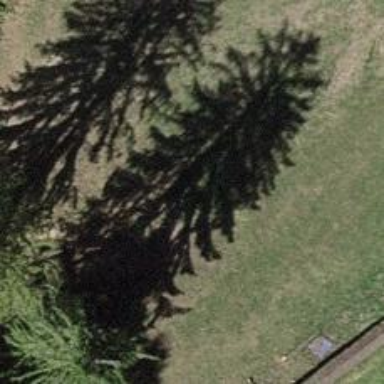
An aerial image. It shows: Evergreen needle-leaved tree.